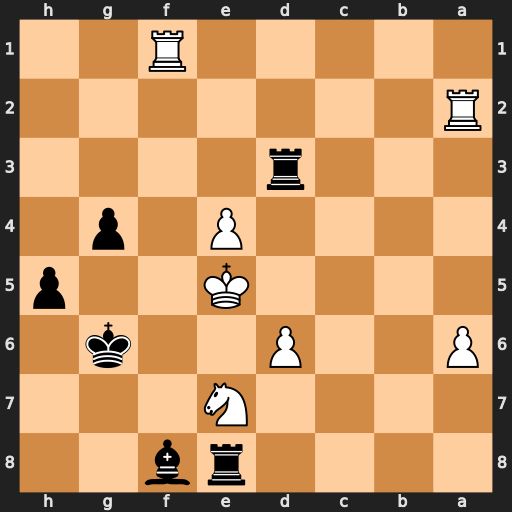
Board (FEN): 4rb2/4N3/P2P2k1/4K2p/4P1p1/3r4/R7/5R2
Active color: b
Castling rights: -
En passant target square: -
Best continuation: Bxe7 dxe7 Rxe7+ Kf4 Rf7+